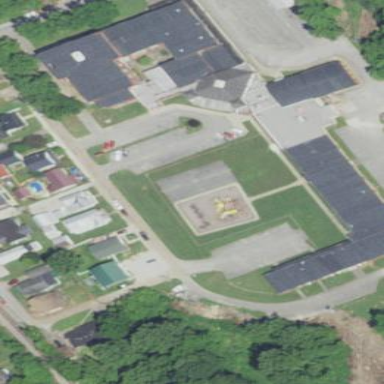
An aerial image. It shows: School.